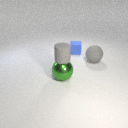
large green metal sphere to the left of small blue rubber cube